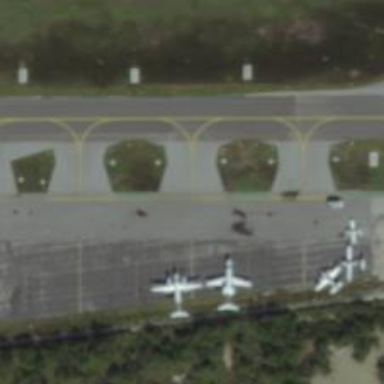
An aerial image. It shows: View of taxiway at the airport.